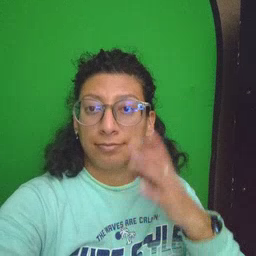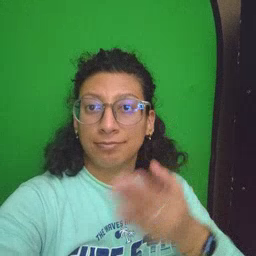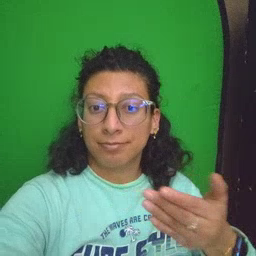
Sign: kitty